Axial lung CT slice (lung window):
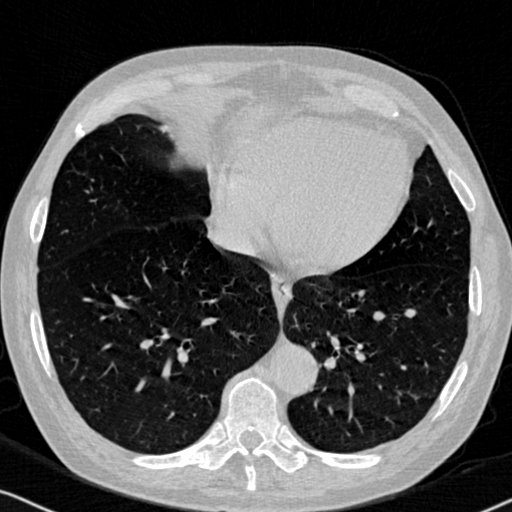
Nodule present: no